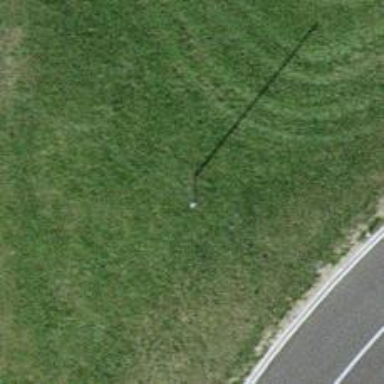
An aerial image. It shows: Power pole.